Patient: sex M, age 55
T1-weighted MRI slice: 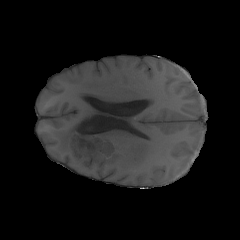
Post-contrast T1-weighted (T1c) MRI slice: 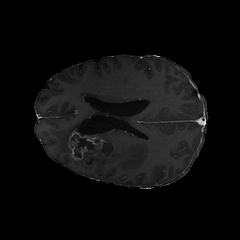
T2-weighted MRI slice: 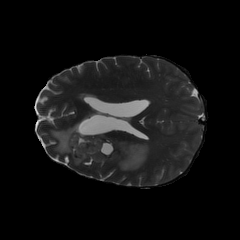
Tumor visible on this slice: yes
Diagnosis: Glioblastoma, IDH-wildtype
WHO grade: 4